Current action and preconditions to check: trajectory_clear

Your task: For each precondition in the list above, predict whether it will hold at this action.

Consider the current scene as observed from the mobile robot's camera, and analyze the predicted future states of all dynamic agents (e.g., people, animals, vehicles, or any moving entities) within the NEXT SECOND.

IMPORTANT: Only answer "very likely" if you are absolutely certain—based on strong, clear evidence—that a dynamic agent will violate the precondition in the predicted future state. Do NOT answer "very likely" for unlikely, ambiguous, or low-probability risks.

Ask yourself for each precondition: Is there a high probability, with clear and convincing evidence, that the predicted future states of any dynamic agent will interfere with the predicted future state of the currently executing action within the NEXT SECOND, causing that precondition to fail?

Assess the risk level based on these predictions. Use "likely" or "very likely" if motions create a clear risk of interference.

Use "neutral" or "improbable" if agents are nearby but their predicted paths are clearly diverging or non-conflicting.

Failure Risk Categories: "very improbable", "improbable", "neutral", "likely", "very likely"

Answer Format: Output ONLY the probability_of_failure value from these categories: "very improbable", "improbable", "neutral", "likely", "very likely"

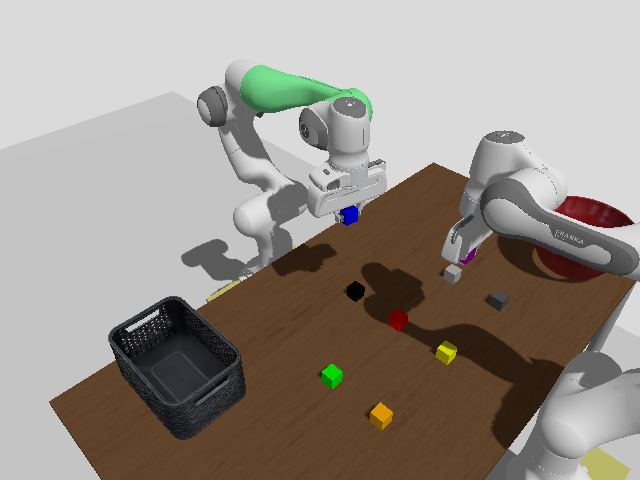

Answer: very improbable